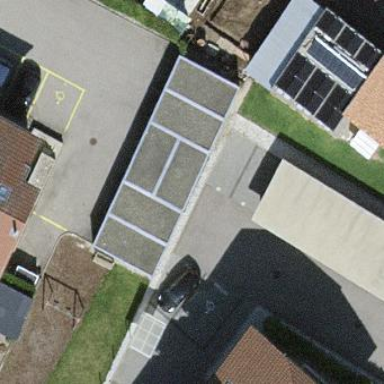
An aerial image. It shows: Group of garages.